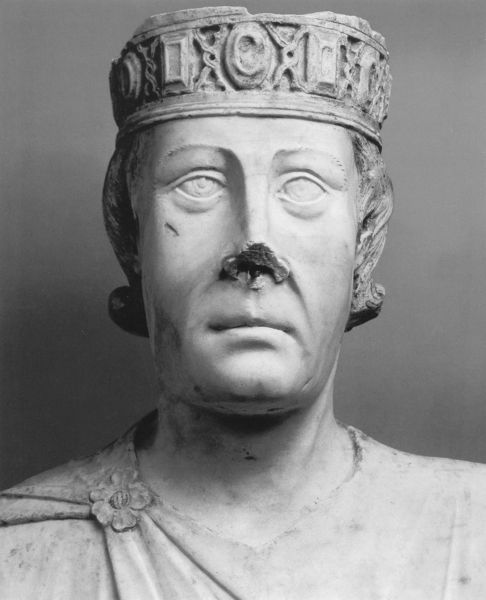
Titel: Karl von Anjou
Künstler: Arnolfo di Cambio
Standort: Rom, Palazzo dei Conservatori (EU - I - Latium)
Schlagwörter: kopf, mann, umhang, blume, grau, marmor, mund, nase, augen, falten, gesicht, stein, portrait, figur, gewand, haare, reich, adel, krone, locken, schulter, skulptur, statue, ton, wangen, italien, kaiser, könig, büste, plastik, edel, herrscher, fragment, kaputt, sandstein, romanik, reif, zerstört, zerbrochen, beschädigt, fibel, köni, gemme, fiebel, kroe, friedrich ii, kaputtnase, staufik